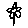
Label: flower